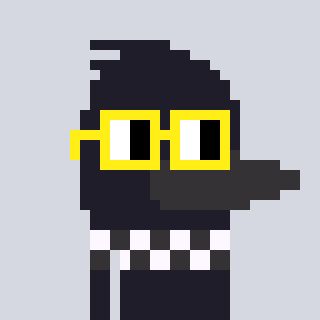
a pixel art character with square yellow glasses, a raven-shaped head and a grayscale-colored body on a cool background